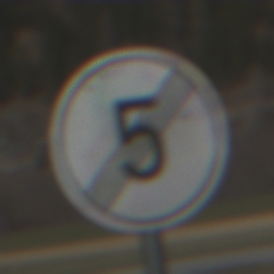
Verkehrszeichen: EndeGeschwindigkeit5
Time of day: MorningAfternoon
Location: Outdoor (Nature)
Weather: PartlyCloudy
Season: NotSpecified
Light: Natural